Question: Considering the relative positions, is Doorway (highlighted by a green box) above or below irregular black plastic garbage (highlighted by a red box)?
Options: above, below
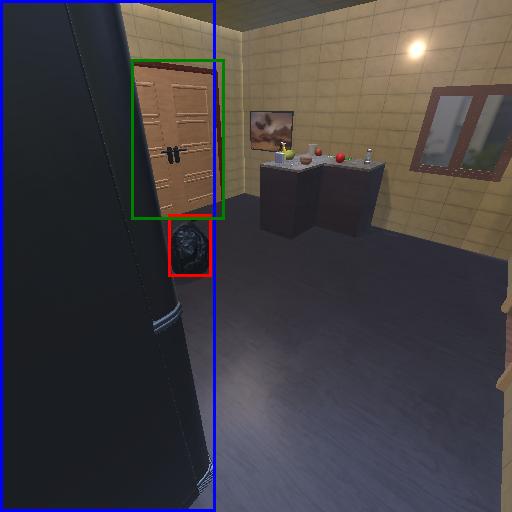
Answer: above